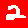
Digit: 2